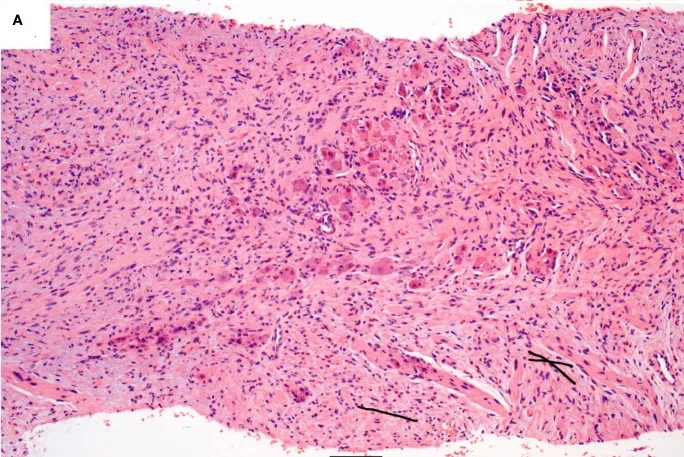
Histopathology of the core biopsy. (A) Intermediate power of a representative segment of the biopsy in routine stain showing loose clusters of maturing neuroblastic cells (central area) in a background of spindle Schwannian cells and some inflammatory cells, including eosinophils. Original magnifications:. X100.
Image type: pathology (h&e)